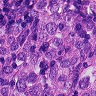
Metastatic tissue present: yes